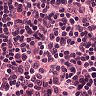
Metastatic tissue present: no